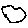
Label: cloud